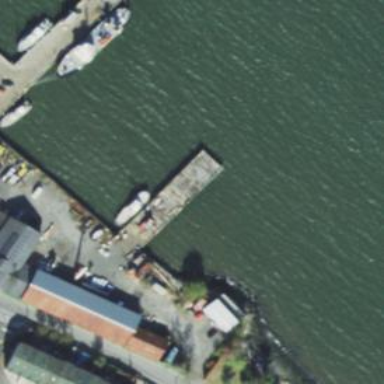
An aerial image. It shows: Man-made pier.